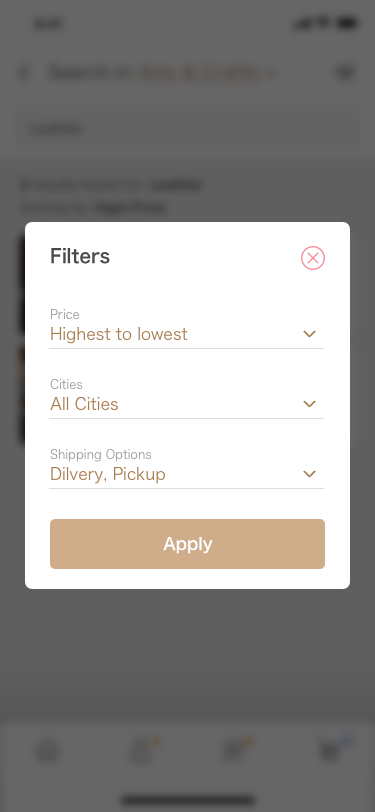
Text in this UI design:
Search in
Arts & Crafts
Leather
2 results found for: Leather
Sorting by: High Price
Leather Crossbody MID..
401
1,020 AED
274
Photographer’s belt and harness
299 AED
399 AED
Shipping Options
Dilvery, Pickup
Cities
All Cities
Price
Highest to lowest
Filters